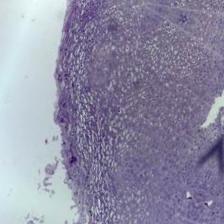
Diagnosis: OSCC